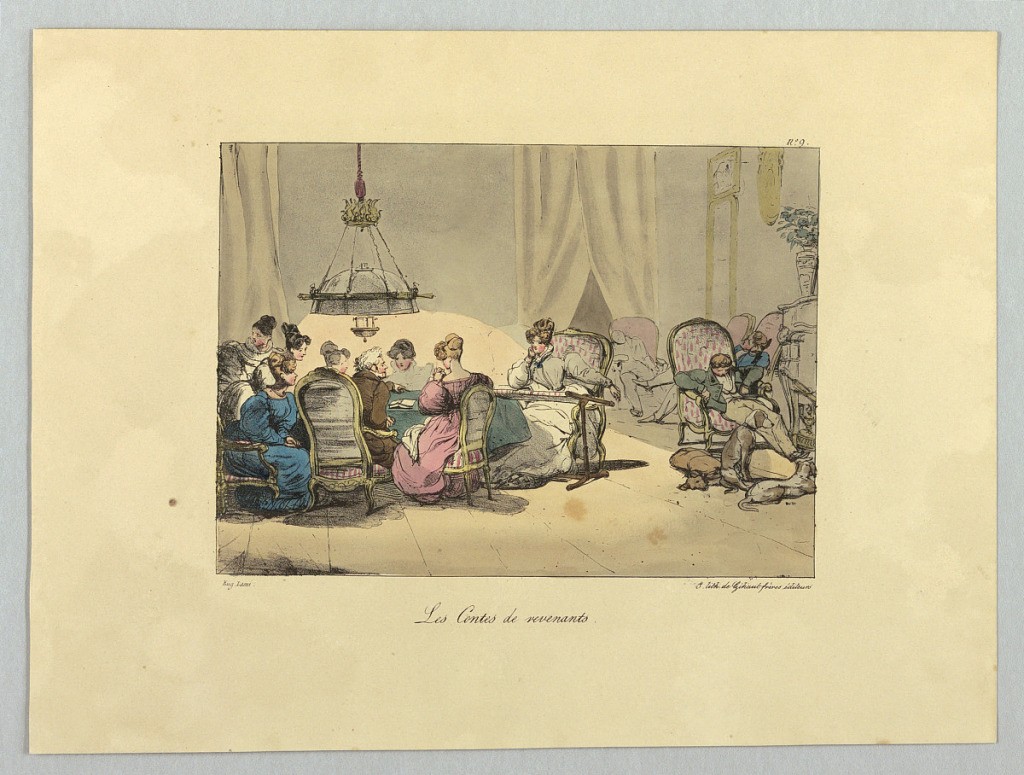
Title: Les Contes de revenants
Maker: Gihaut Frères, French, 1815 - 1871
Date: ca. 1830
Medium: Lithograph, brush and watercolor on paper
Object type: Print
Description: Seven women and a man around a table, left. Men asleep in armchairs, right. Title and artists' names below.